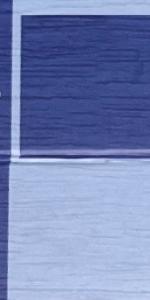
Label: Empty